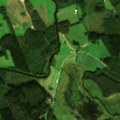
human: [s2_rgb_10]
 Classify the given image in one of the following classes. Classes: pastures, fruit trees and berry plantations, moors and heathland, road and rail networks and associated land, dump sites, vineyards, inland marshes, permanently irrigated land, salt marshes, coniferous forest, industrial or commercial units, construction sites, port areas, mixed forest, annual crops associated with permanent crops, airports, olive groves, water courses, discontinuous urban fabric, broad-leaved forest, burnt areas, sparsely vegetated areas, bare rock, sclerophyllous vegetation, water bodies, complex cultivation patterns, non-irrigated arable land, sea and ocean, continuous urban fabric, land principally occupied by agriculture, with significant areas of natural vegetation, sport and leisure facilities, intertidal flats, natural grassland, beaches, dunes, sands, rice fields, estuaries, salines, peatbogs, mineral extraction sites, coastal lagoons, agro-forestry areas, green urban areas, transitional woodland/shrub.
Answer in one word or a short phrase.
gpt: non-irrigated arable land, land principally occupied by agriculture, with significant areas of natural vegetation, coniferous forest, mixed forest